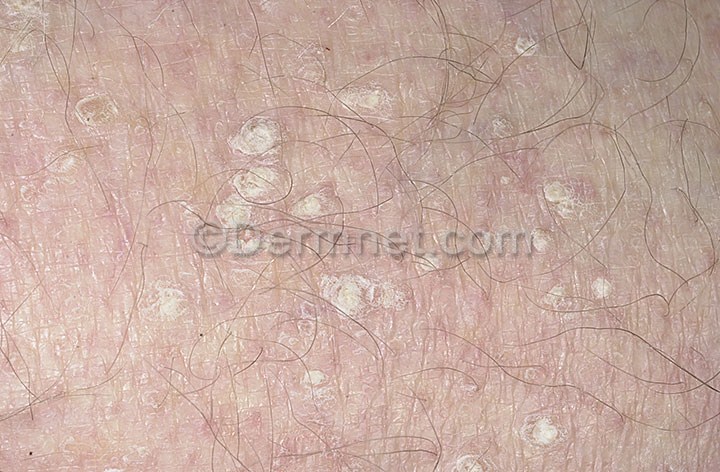
Disease: Seborrheic Keratoses and other Benign Tumors